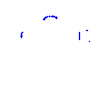
Particle: proton